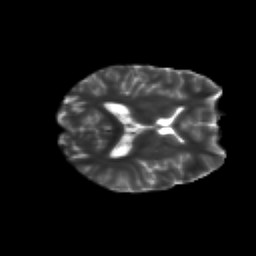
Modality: T2w
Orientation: axial
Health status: healthy
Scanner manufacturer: siemens
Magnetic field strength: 3 T
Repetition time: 10 s
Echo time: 0.092 s